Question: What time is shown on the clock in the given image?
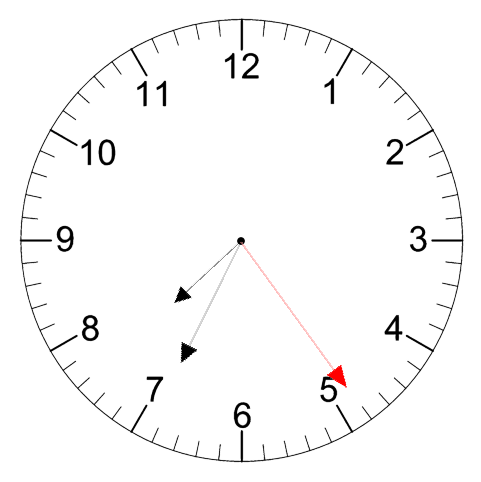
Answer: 07:34:24